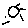
Label: sun